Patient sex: M
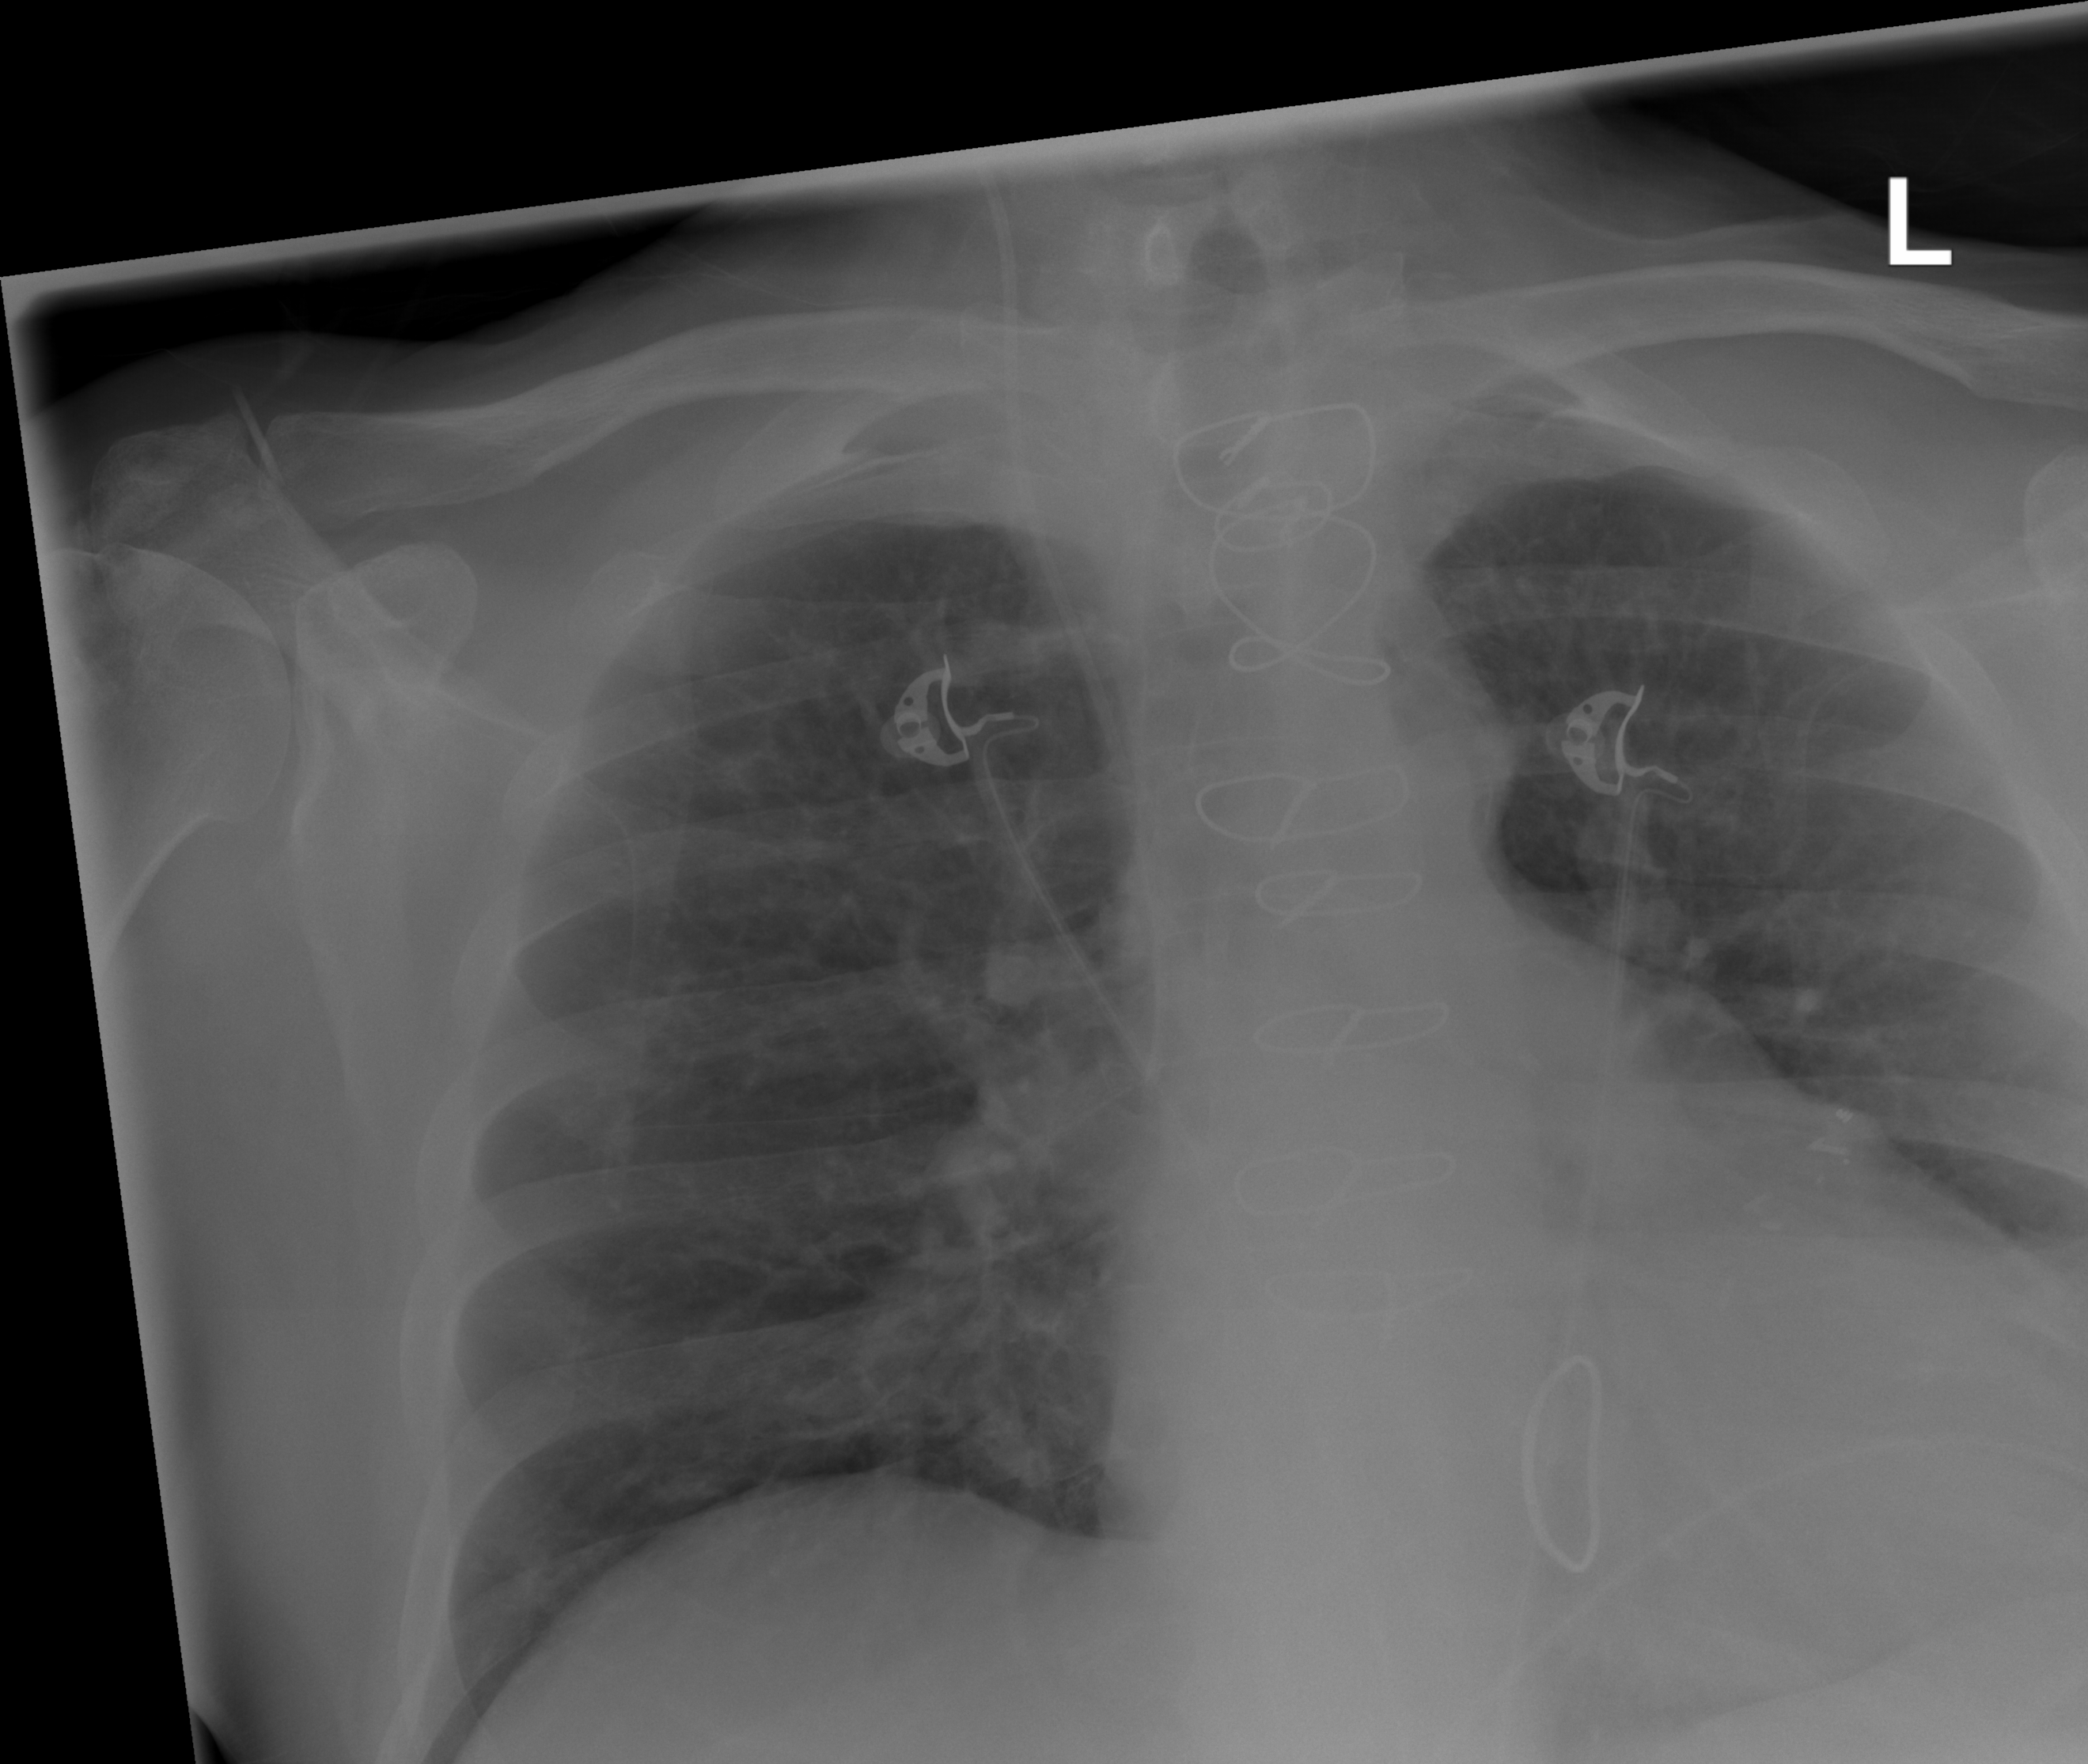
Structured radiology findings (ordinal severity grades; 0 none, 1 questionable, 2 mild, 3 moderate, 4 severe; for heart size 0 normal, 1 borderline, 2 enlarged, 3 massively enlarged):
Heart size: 2
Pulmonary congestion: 1
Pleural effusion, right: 0
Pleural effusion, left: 0
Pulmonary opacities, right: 0
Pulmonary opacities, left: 0
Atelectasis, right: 0
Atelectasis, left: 0